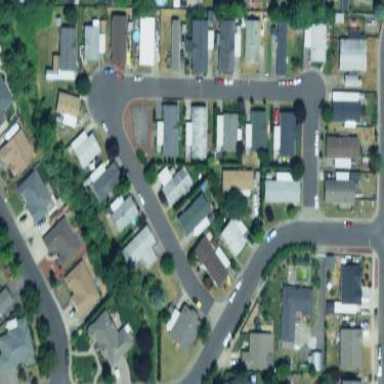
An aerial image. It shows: Residential area designated as trailer park.